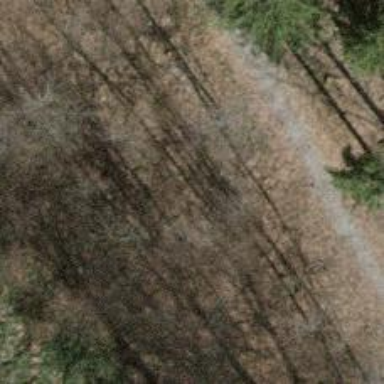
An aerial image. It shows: Unpaved path.